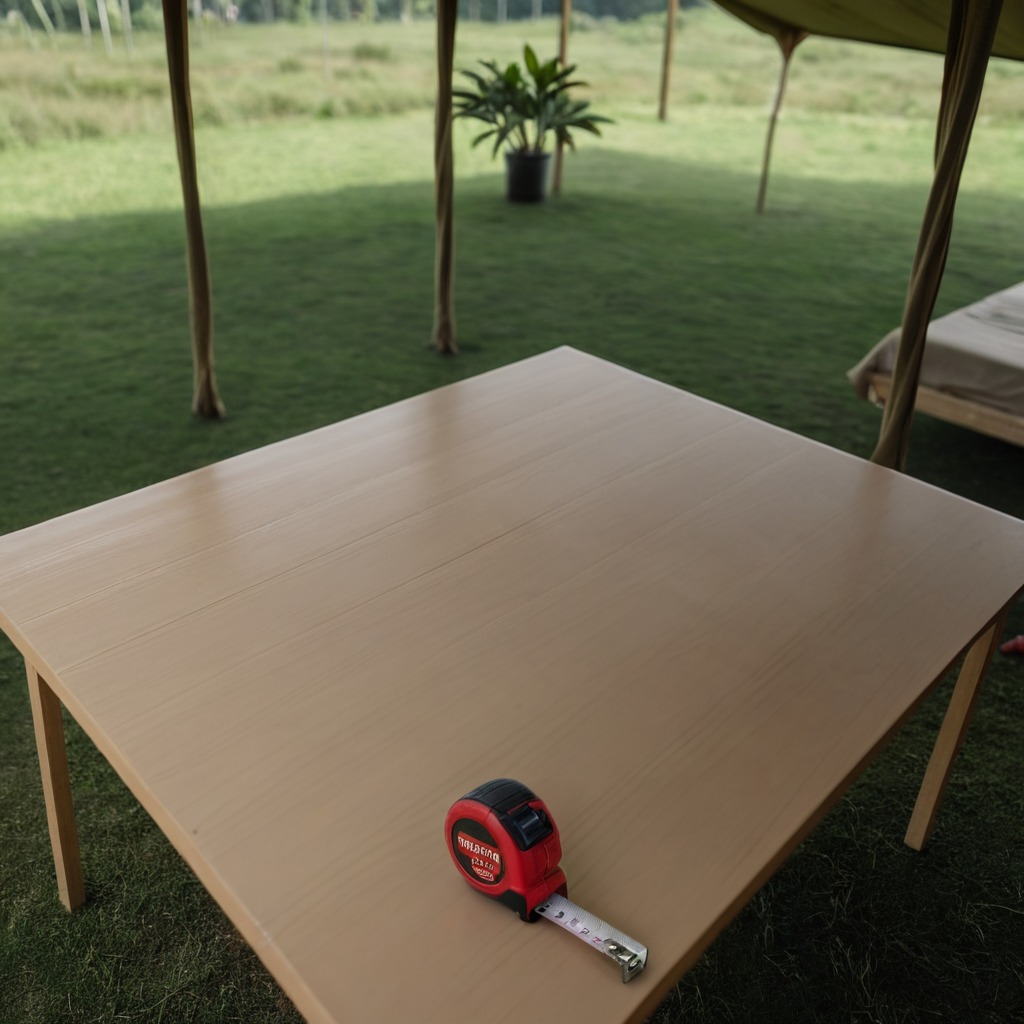
A measuring tape is lying on a clean wooden table inside a jungle field workshop tent humid ambient light worn but